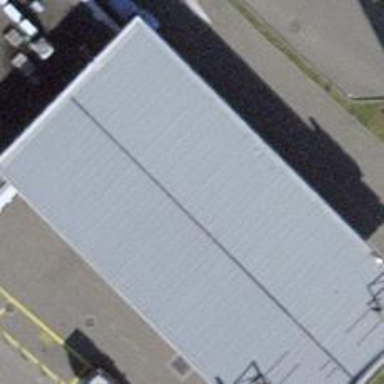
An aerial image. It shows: Fuel station.